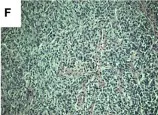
Coexistence of uterine endometrioid adenocarcinoma along with PEComa and leiomyoma. (F-H). PEComa: epithelioid component. Neoplastic cells with epithelioid morphology, and ,clear cell cytoplasm.
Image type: pathology (immunostaining)